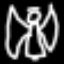
Label: angel